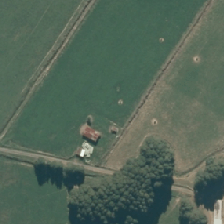
Land cover: shortrotation_cropland